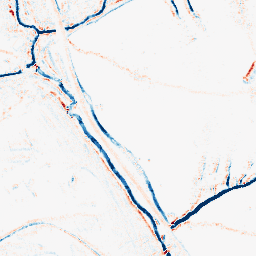
Category: morphological
Decomposition family: morphological_rect
Decomposition parameters: operation: average
width: 5
height: 5
Upsampling method: cubic_catmull_rom
Upsampling parameters: scale: 8
Upsampling scale: 8